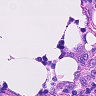
Metastatic tissue present: no